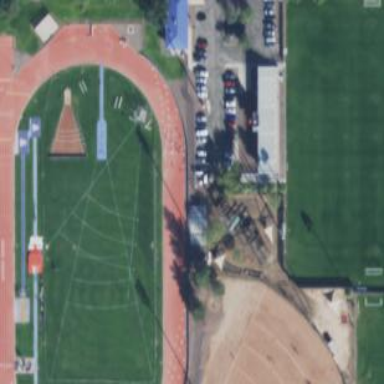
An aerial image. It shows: Sports center enclosed by fence.